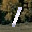
Label: 1